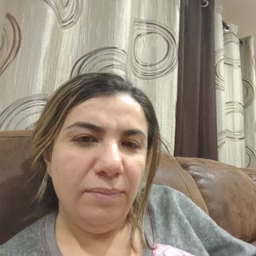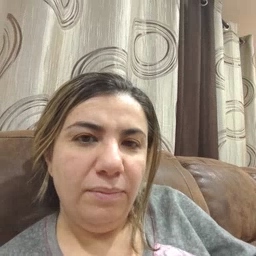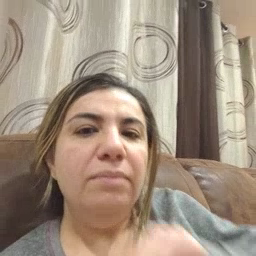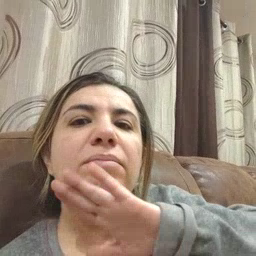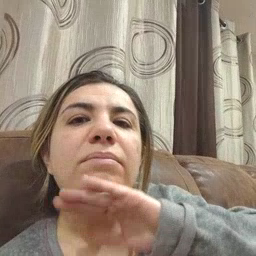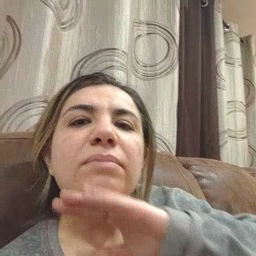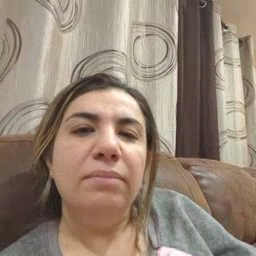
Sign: pig